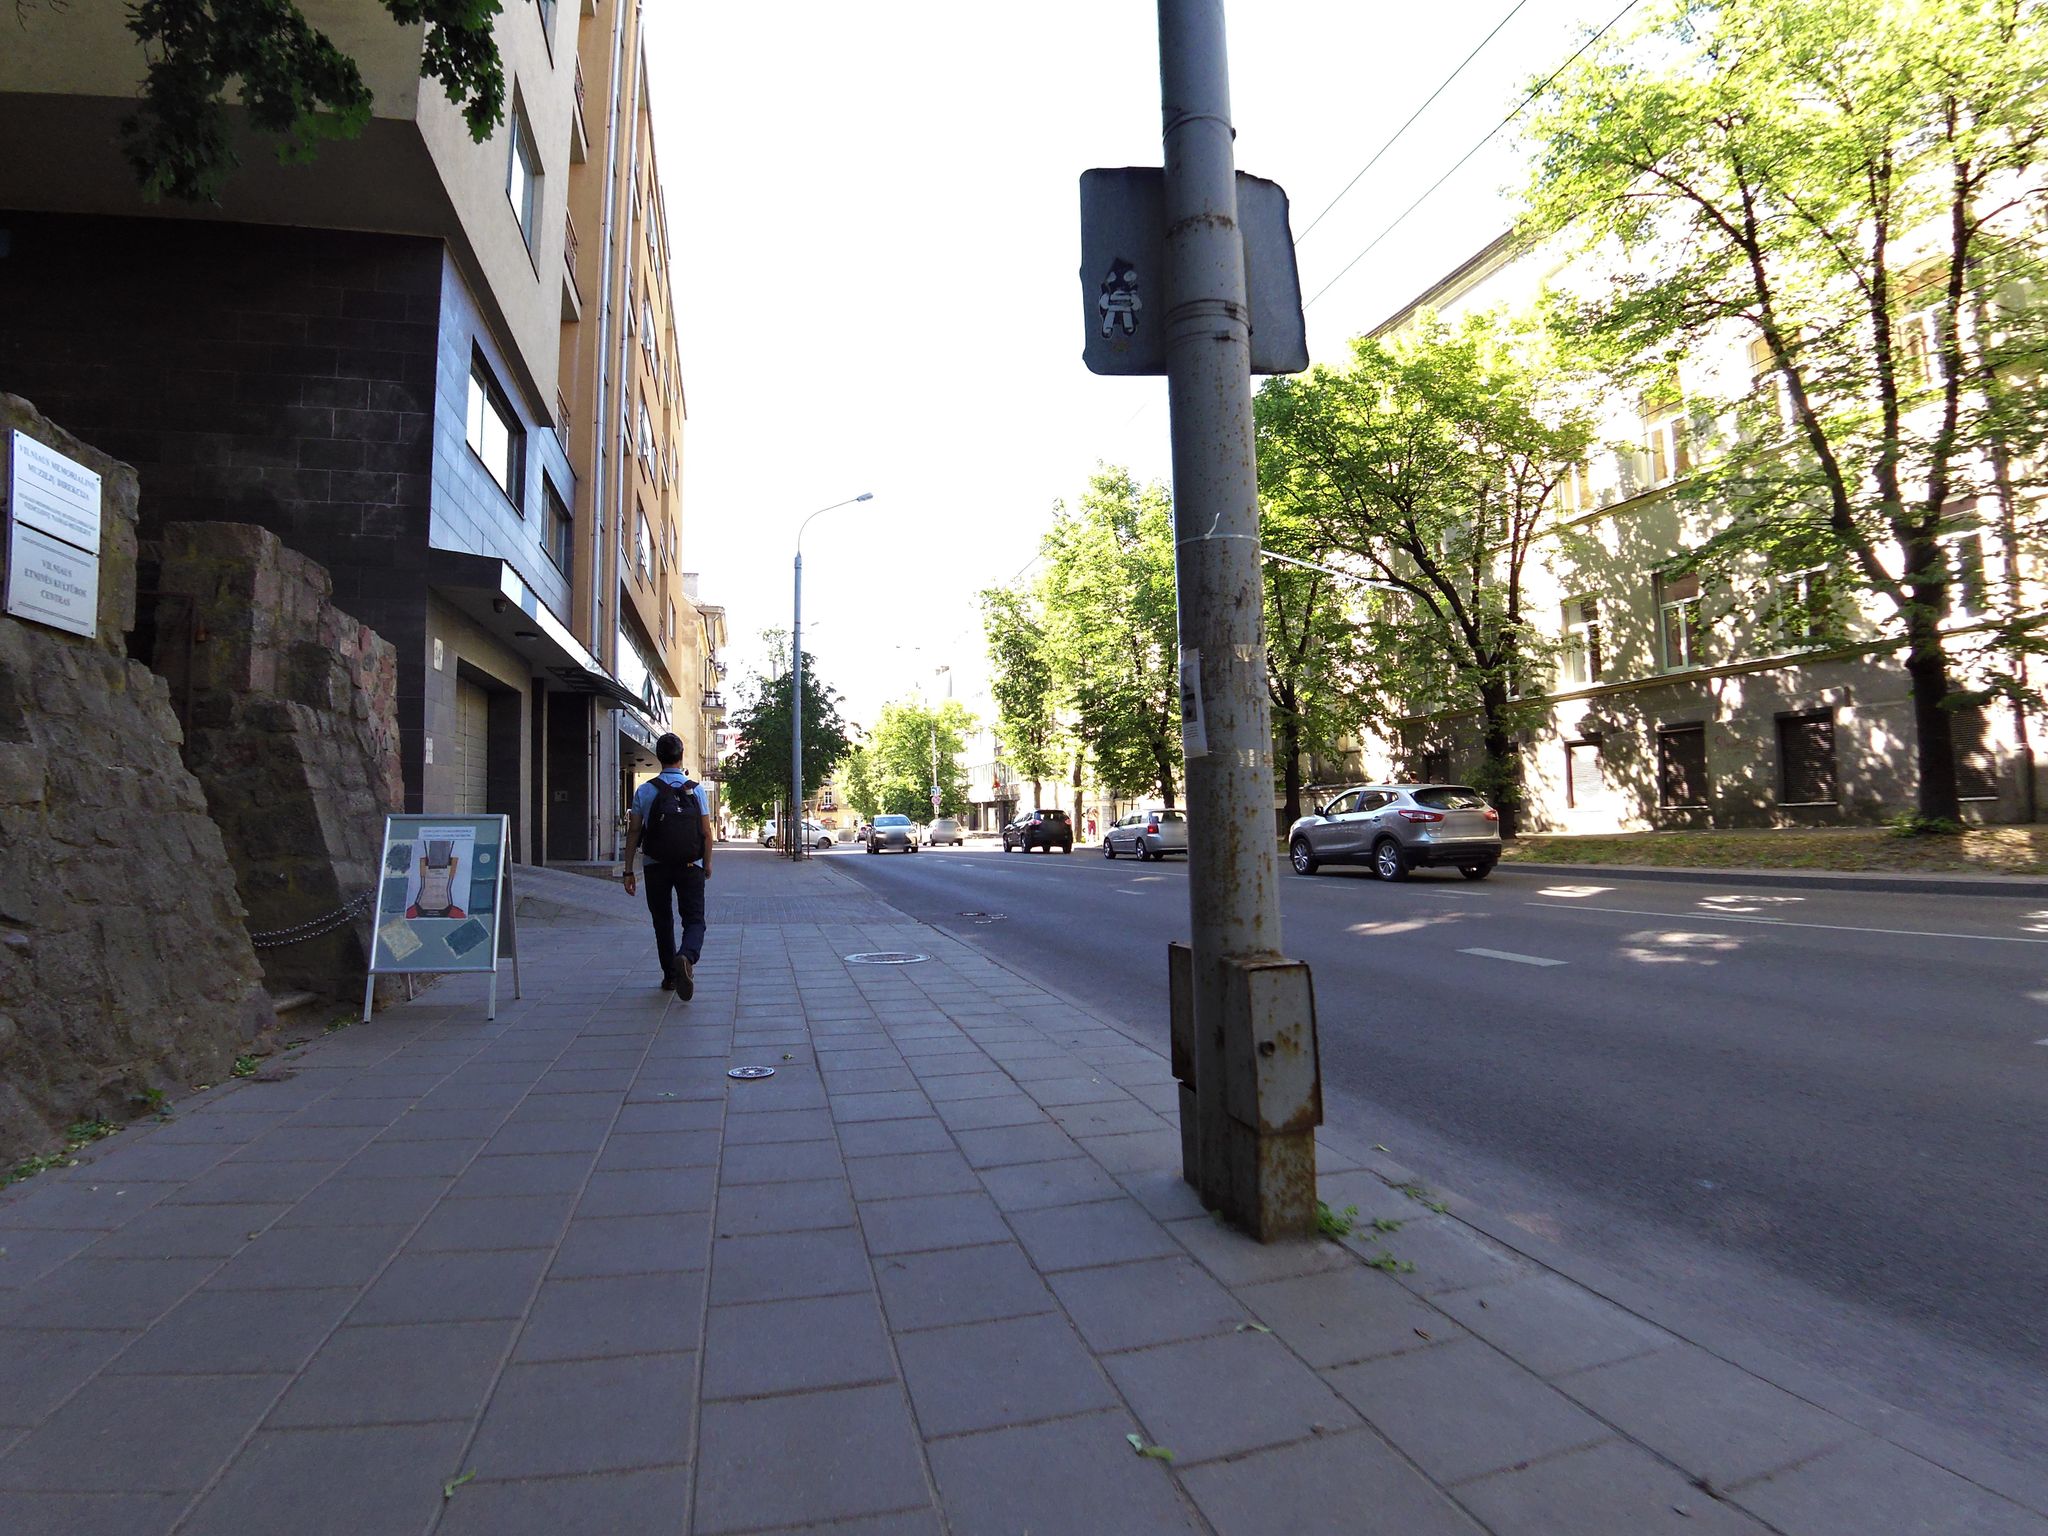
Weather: clear
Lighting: day
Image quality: good
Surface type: walking surface
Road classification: steps, service, footway
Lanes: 3
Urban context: urban centre
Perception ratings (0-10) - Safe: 4.91, Lively: 7.63, Beautiful: 4.56, Boring: 4.23, Depressing: 4.5, Wealthy: 4.97